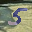
Label: 5